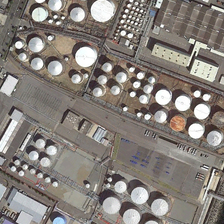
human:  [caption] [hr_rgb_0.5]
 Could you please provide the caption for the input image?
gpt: many storage tanks in different sizes are in a factory .

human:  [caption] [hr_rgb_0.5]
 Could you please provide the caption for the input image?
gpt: this is a very large refinery .

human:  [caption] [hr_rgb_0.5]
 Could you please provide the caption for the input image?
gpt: there are many tanks in the picture .

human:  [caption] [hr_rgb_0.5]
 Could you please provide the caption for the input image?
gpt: many storage tanks in different sizes are in a factory .

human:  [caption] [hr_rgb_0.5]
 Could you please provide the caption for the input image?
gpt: there are many tanks in the picture .